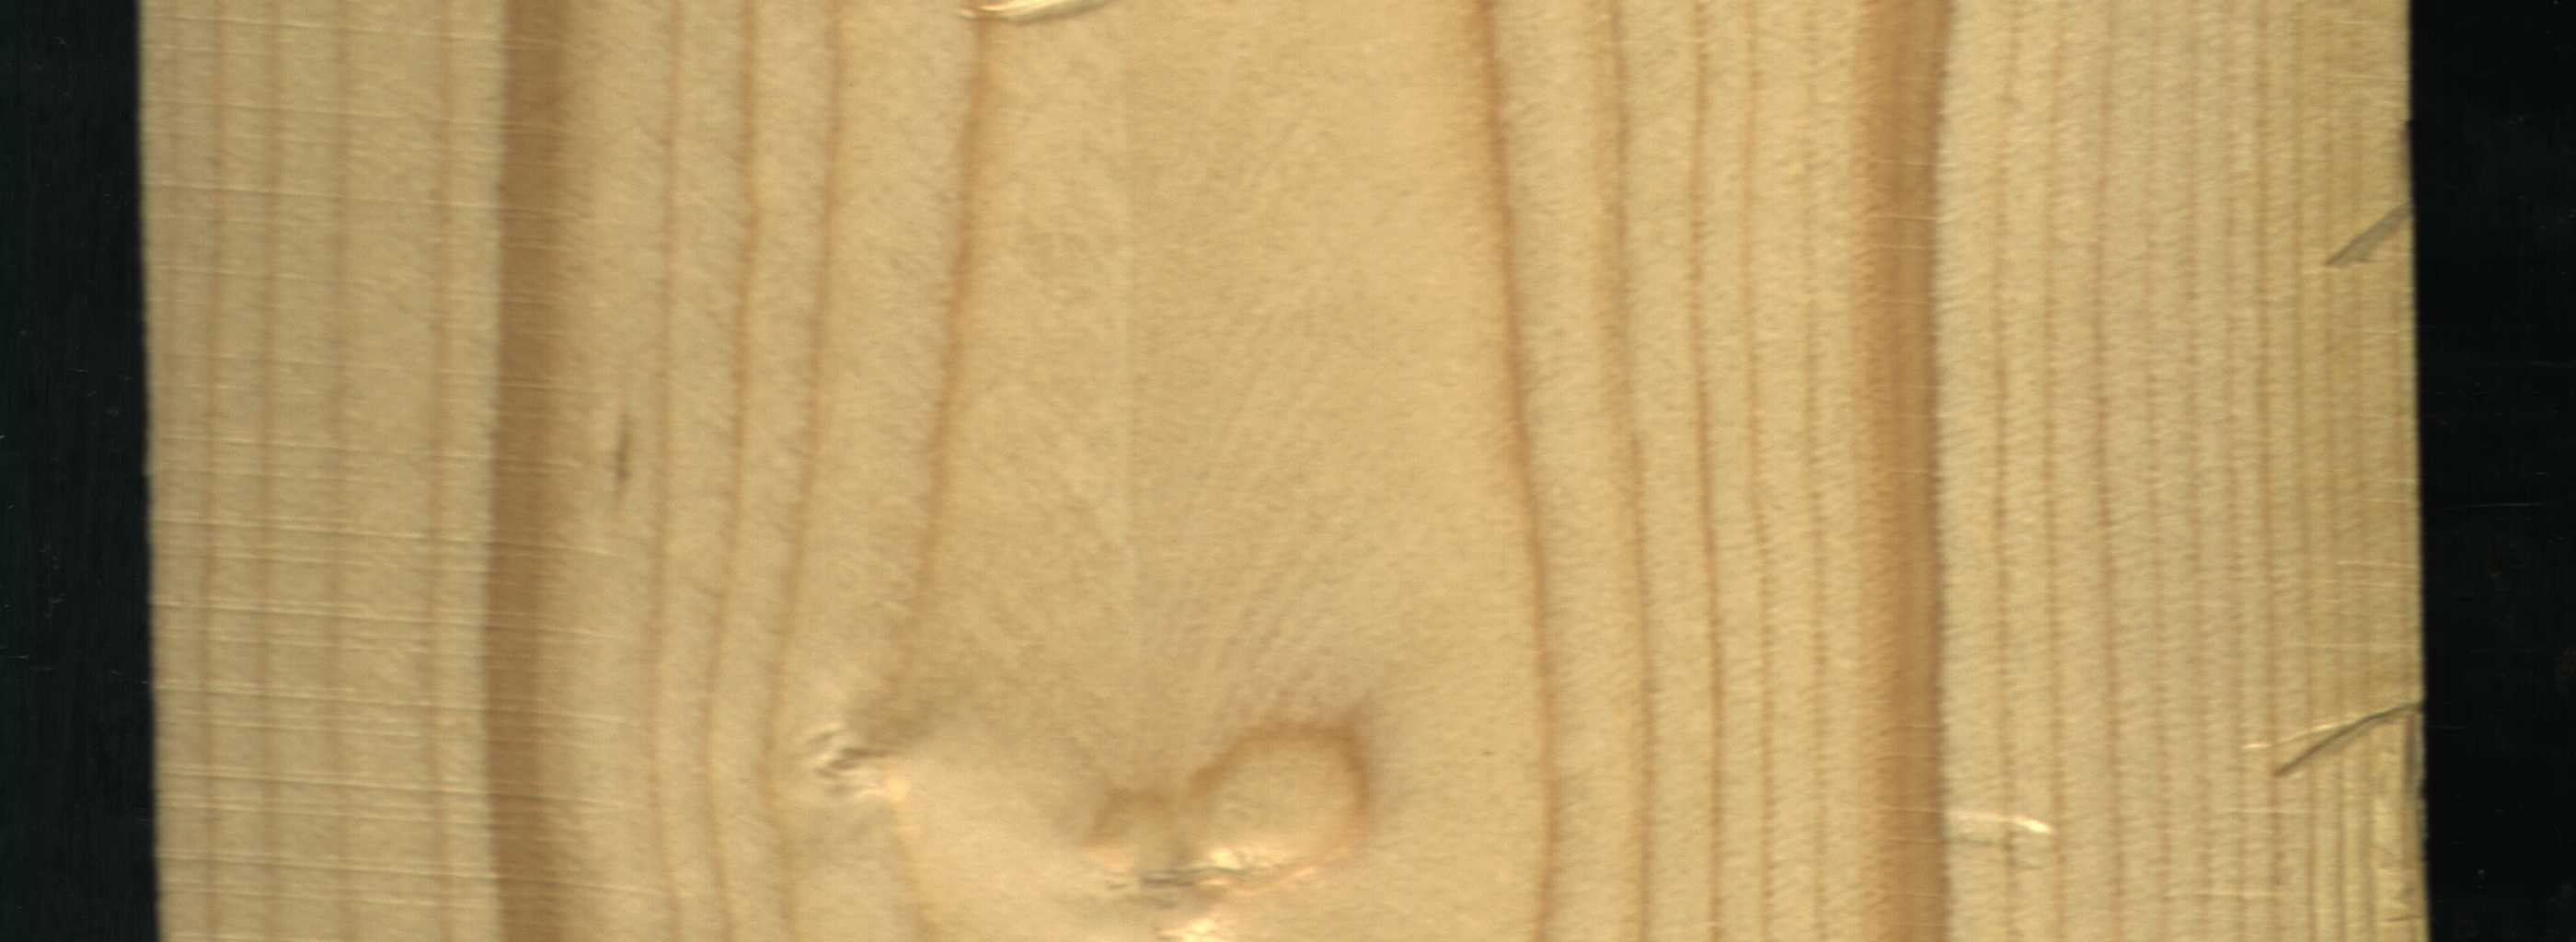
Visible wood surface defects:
Quartzity
Quartzity